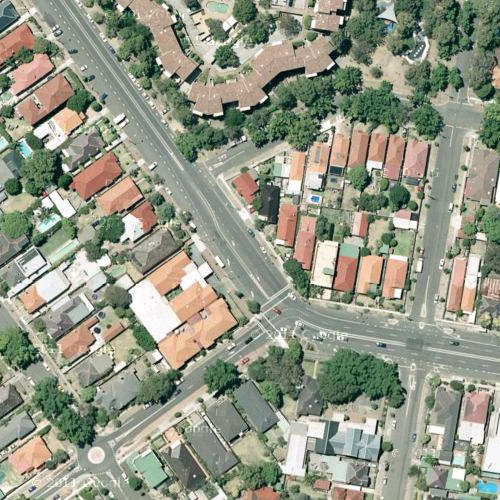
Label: sydney